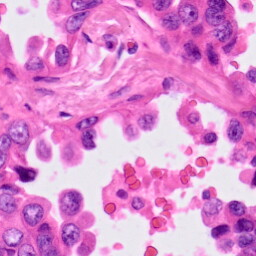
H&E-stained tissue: Lung